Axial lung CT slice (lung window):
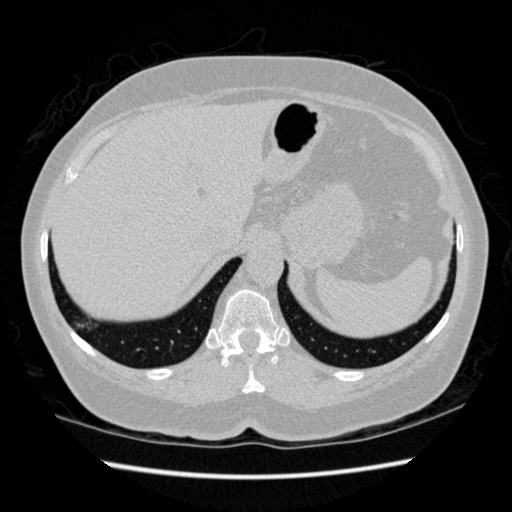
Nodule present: no